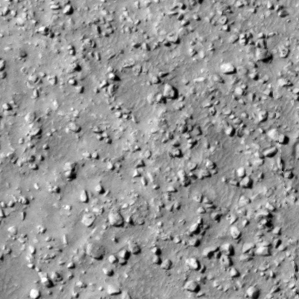
Label: non_frost